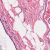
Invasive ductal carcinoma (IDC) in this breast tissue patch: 0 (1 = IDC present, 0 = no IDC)